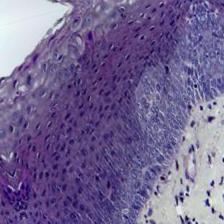
Diagnosis: Normal